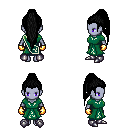
a pixel art fantasy rpg character, female body template, dark elf, purple skin, sash dress, magenta pants, black extra-long topknot hairstyle, gold gloves, metal boots, four views (front, back, left, right), 2x2 character sprite sheet, small pixel art, hard edges, no anti-aliasing